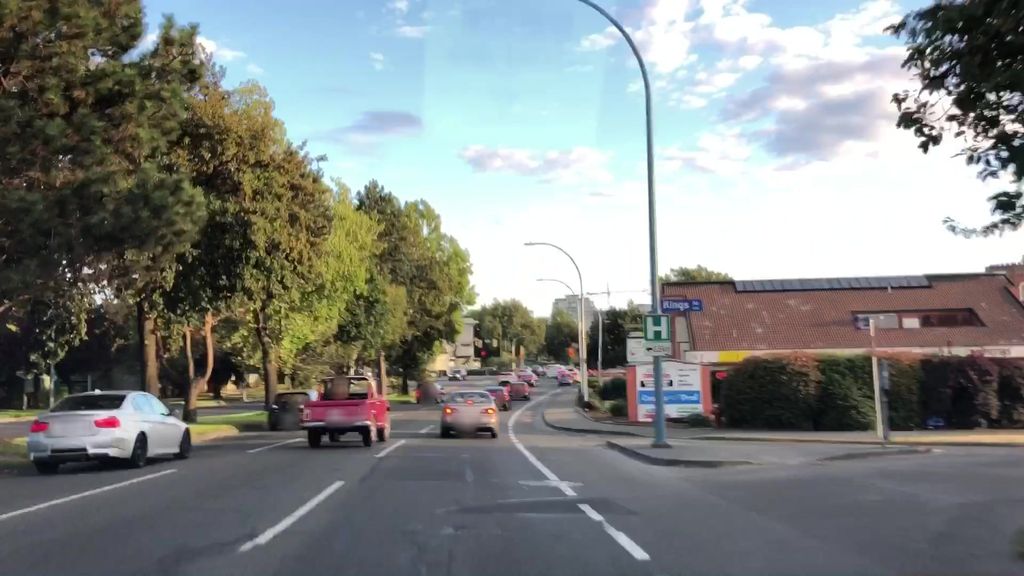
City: victoria